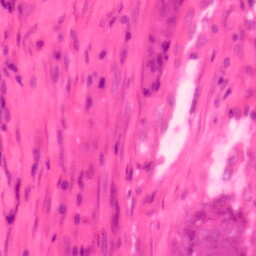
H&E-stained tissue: Colon